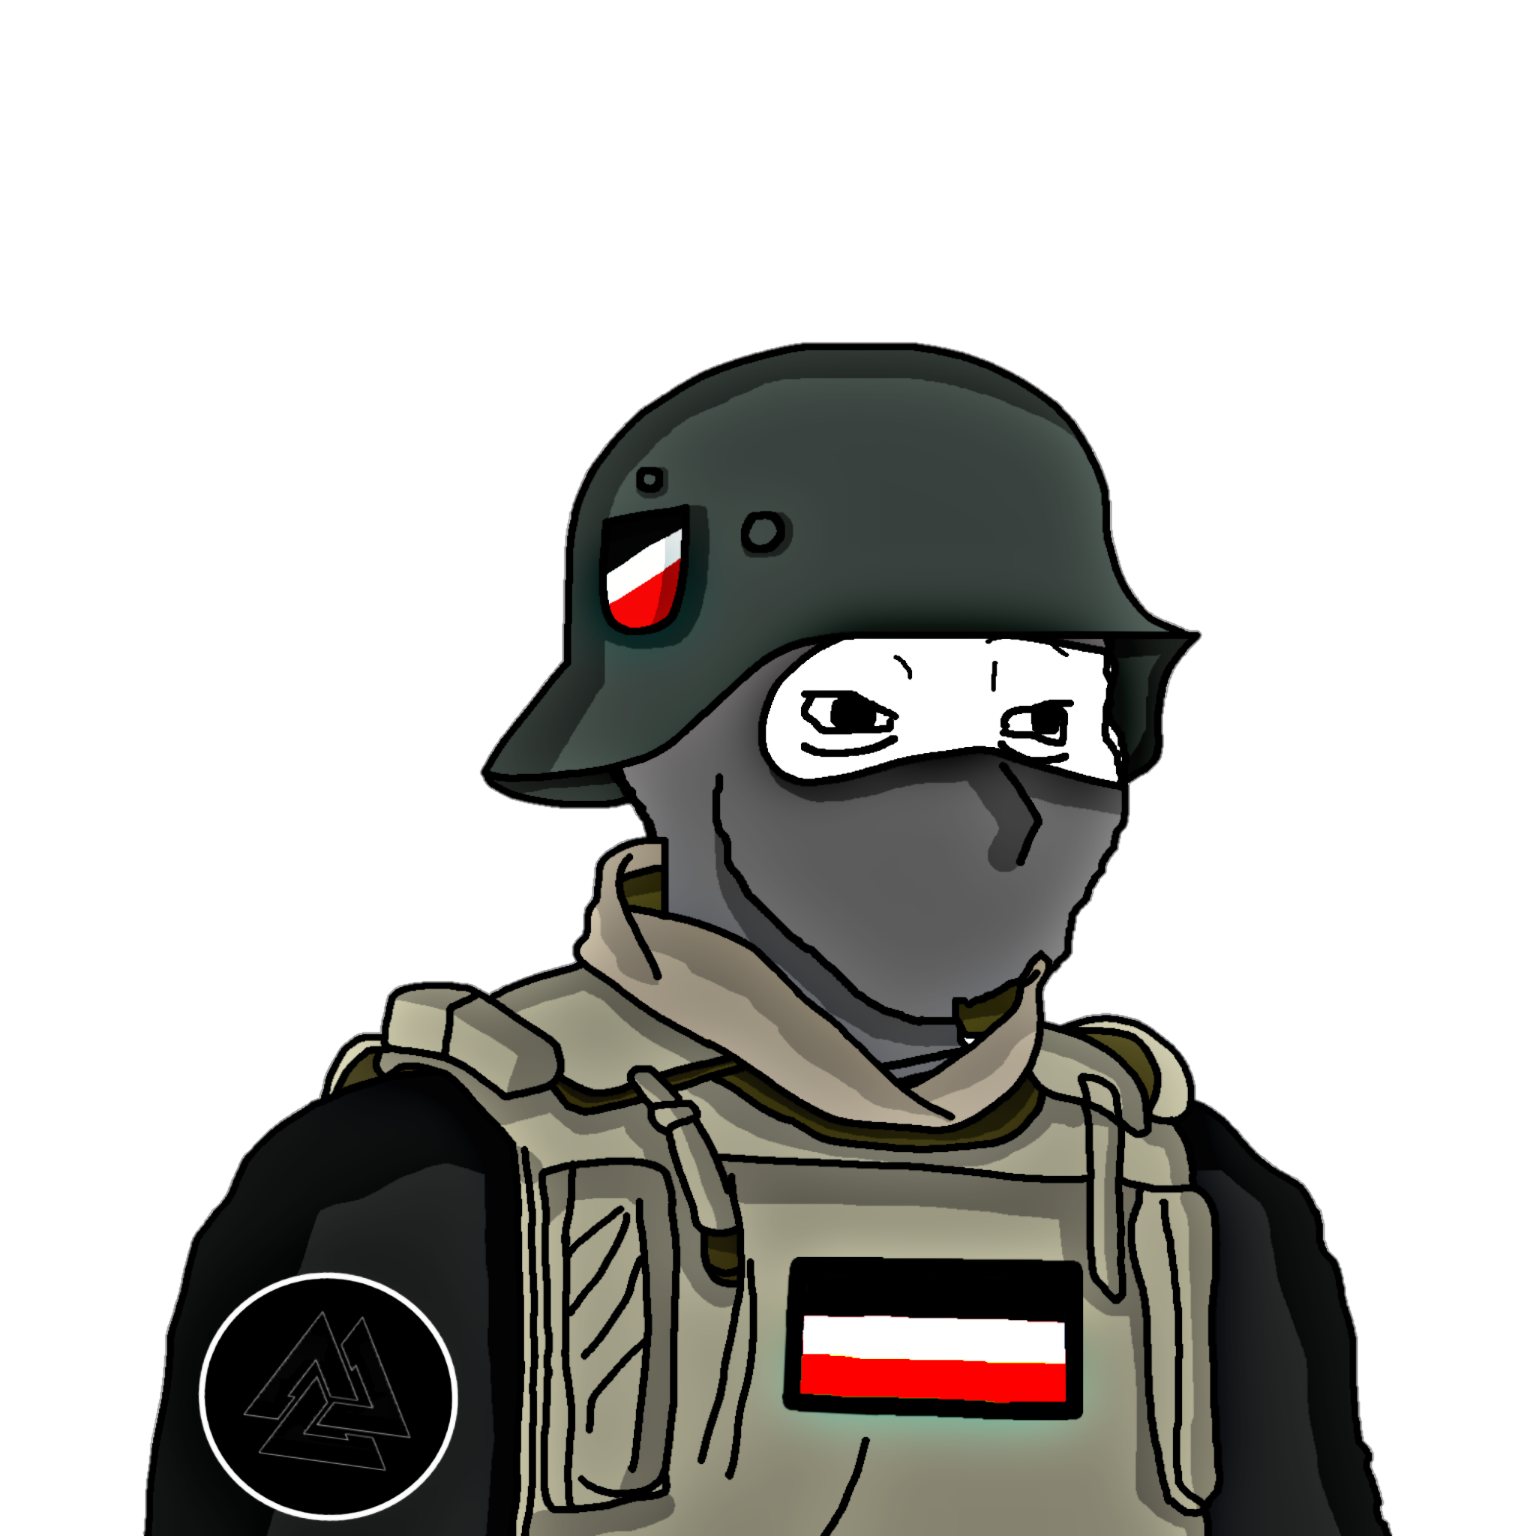
Label: 5_Doomer